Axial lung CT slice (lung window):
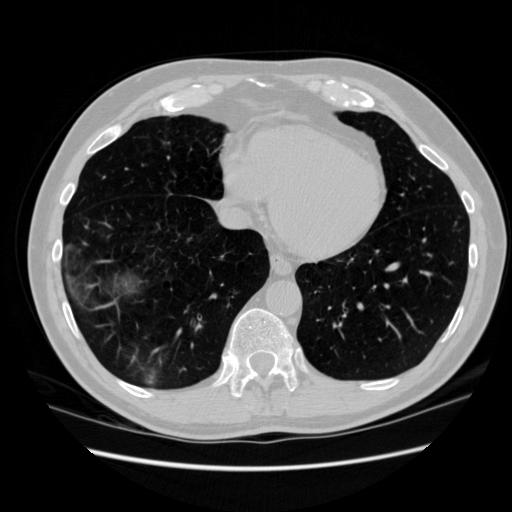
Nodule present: no